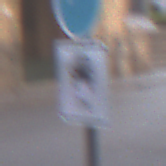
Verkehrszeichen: MehrfachbesetzePersonenkraftwagenFrei
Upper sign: Busssonderstreifen
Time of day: SunriseSunset
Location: Outdoor (Urban)
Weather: PartlyCloudy
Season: NotSpecified
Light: Natural